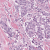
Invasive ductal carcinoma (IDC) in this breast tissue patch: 1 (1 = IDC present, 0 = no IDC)